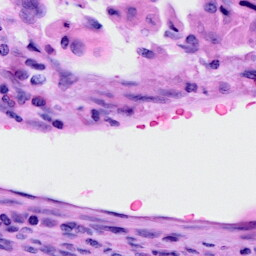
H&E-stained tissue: Cervix